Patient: sex M, age 74
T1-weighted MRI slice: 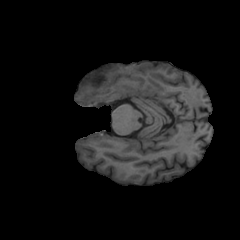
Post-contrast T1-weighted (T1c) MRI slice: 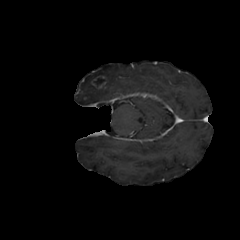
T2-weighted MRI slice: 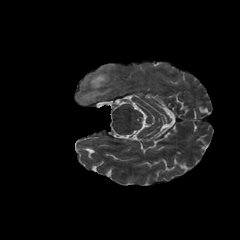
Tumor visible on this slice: yes
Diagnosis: Glioblastoma, IDH-wildtype
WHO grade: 4